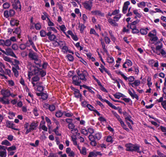
Tumor epithelial tissue: yes
Tumor-associated stroma tissue: yes
Normal tissue: no